Field crop: maize
Growth stage: 1
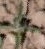
Species: atriplex